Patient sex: M
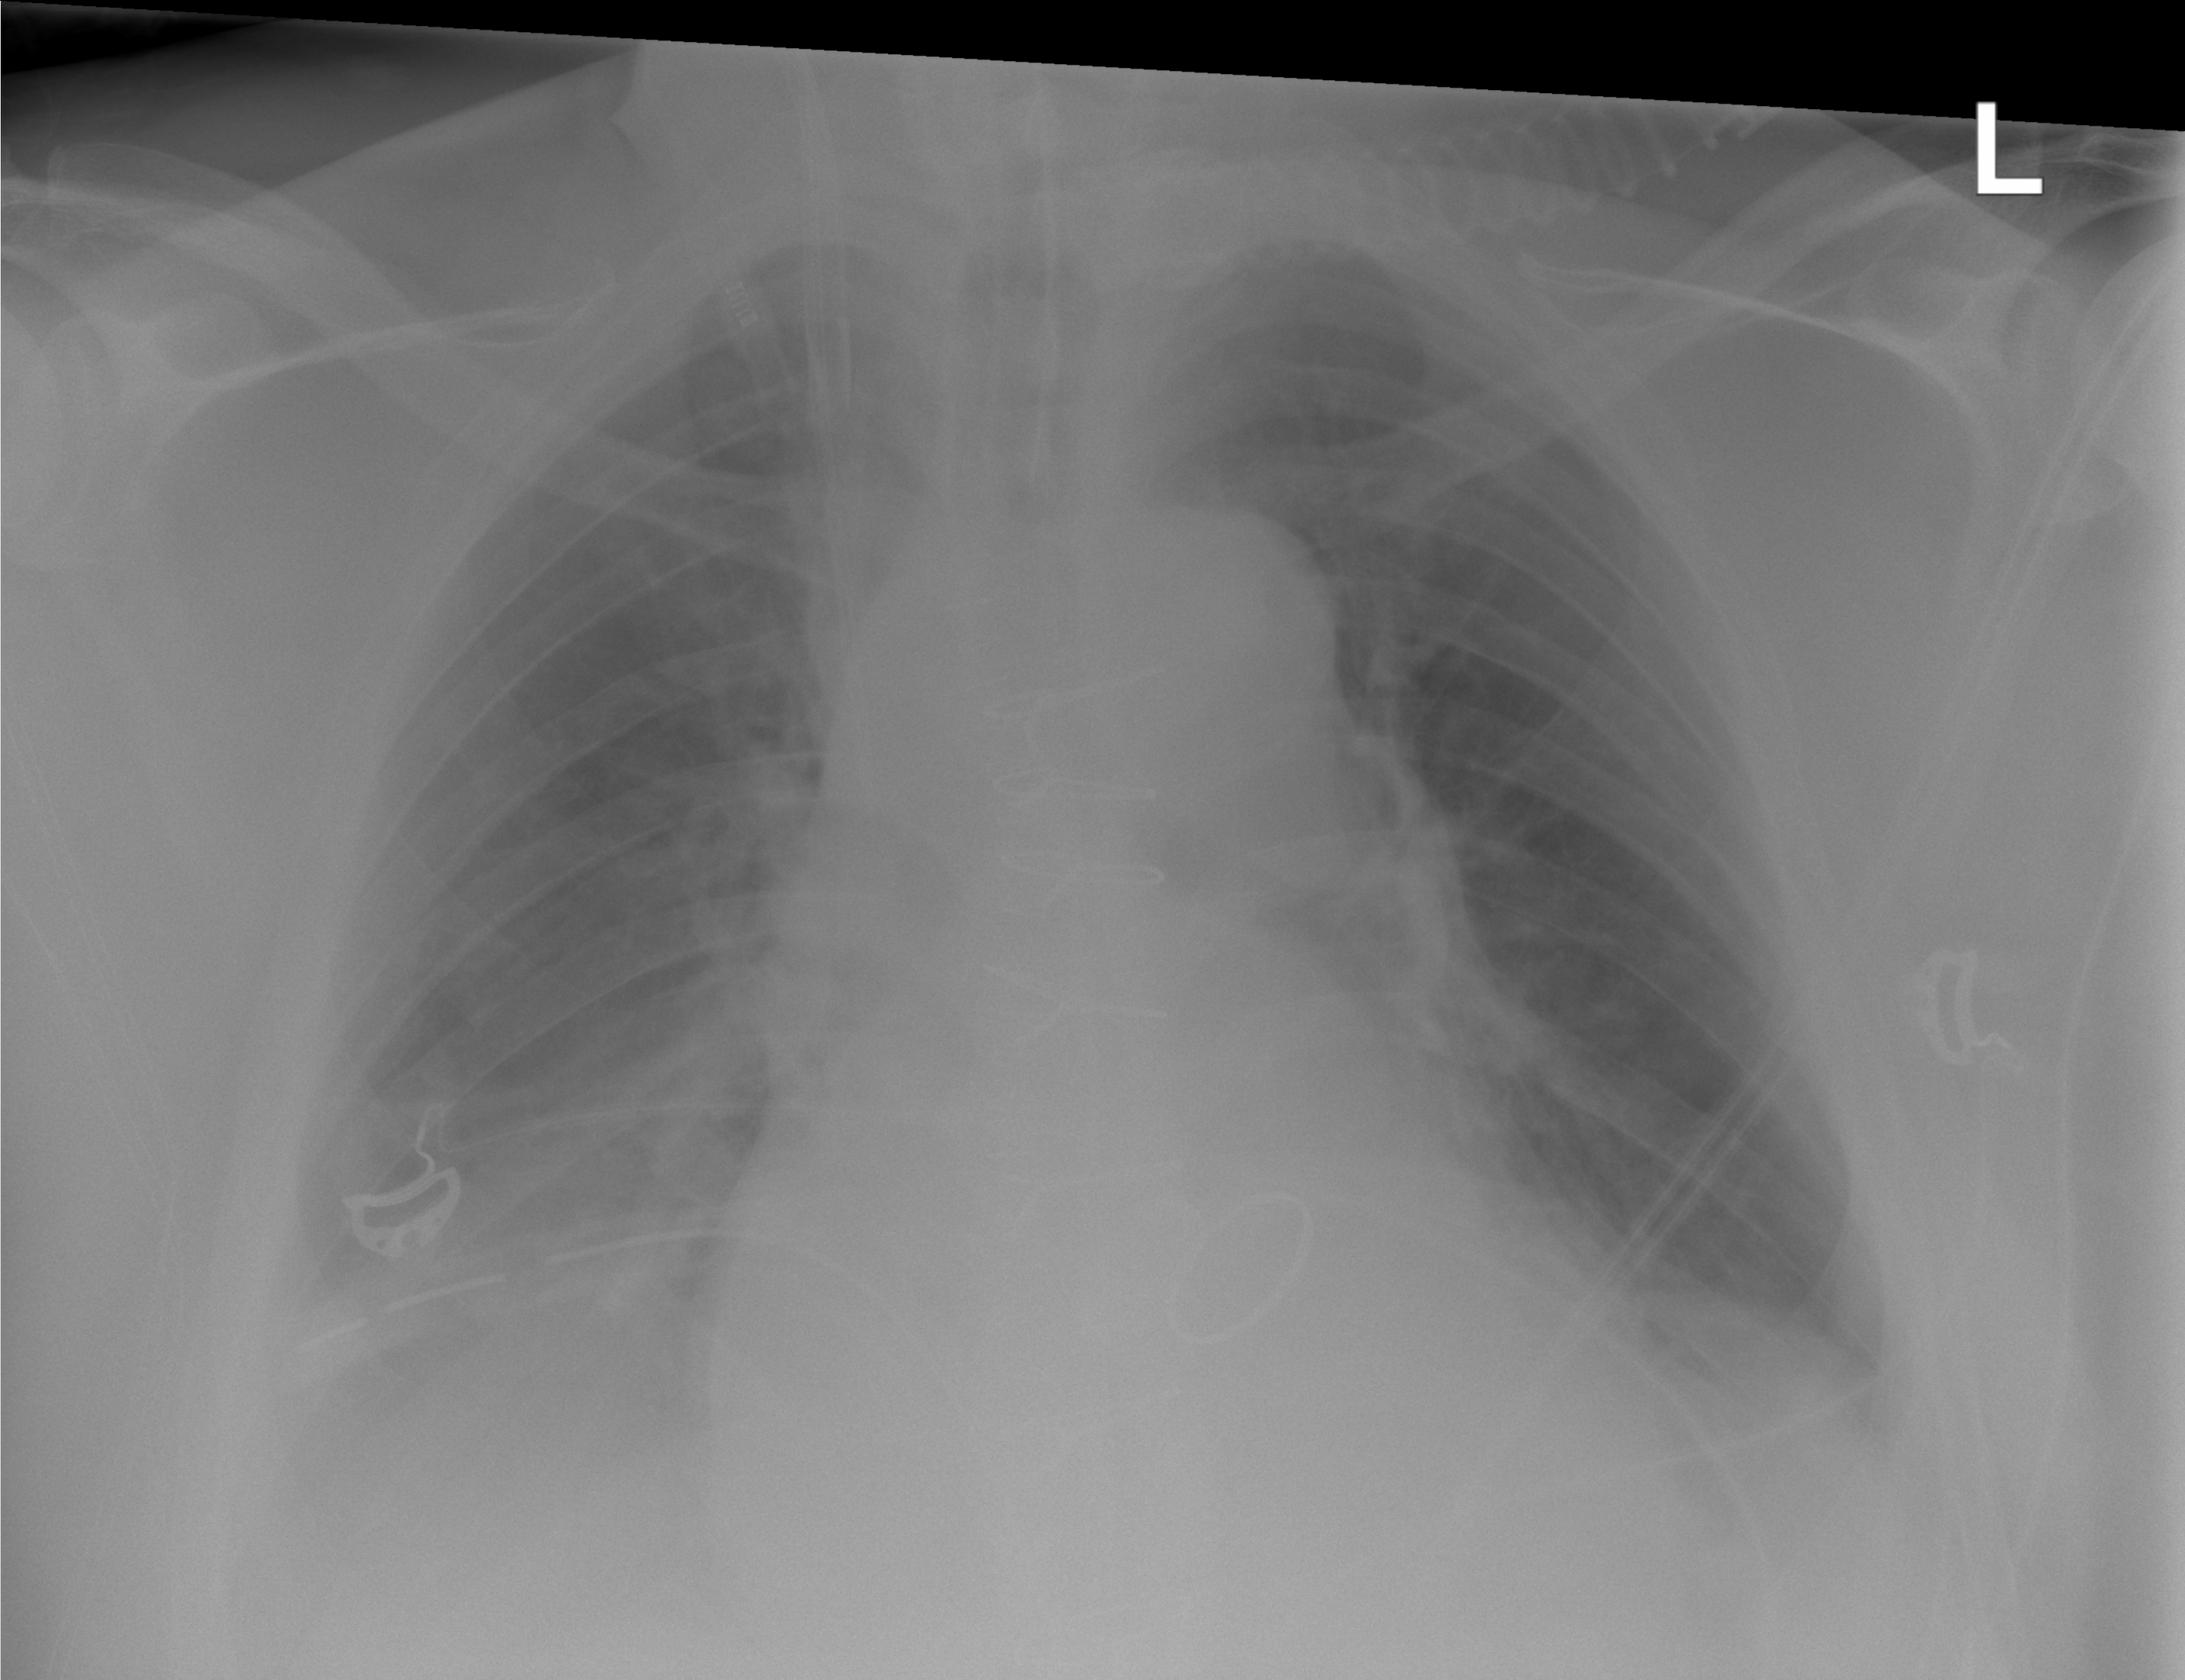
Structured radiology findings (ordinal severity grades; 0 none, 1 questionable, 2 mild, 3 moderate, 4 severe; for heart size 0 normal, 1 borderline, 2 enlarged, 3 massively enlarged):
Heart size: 2
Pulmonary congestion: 0
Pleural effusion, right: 2
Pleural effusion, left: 0
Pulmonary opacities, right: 0
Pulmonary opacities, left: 0
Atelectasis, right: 2
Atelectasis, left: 2